Question: The client asked me a question - what is the red circle before the full_name in the advanced find results window (see screenshot below)?
Does anyone know what could it be or at least how to reproduce it?

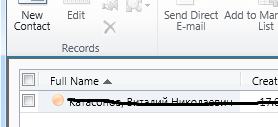
Answer: Ok I know what it is.
If you have a 'Contact' with the 'email address' then the crm will show the status of contact as online/offline
1. Add email address to a contact and you will see this icon.
2. Save and then find that contact you will see red circle.
3. Mouseover the circle and it will show details Presence Unkown/Available.